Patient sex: F
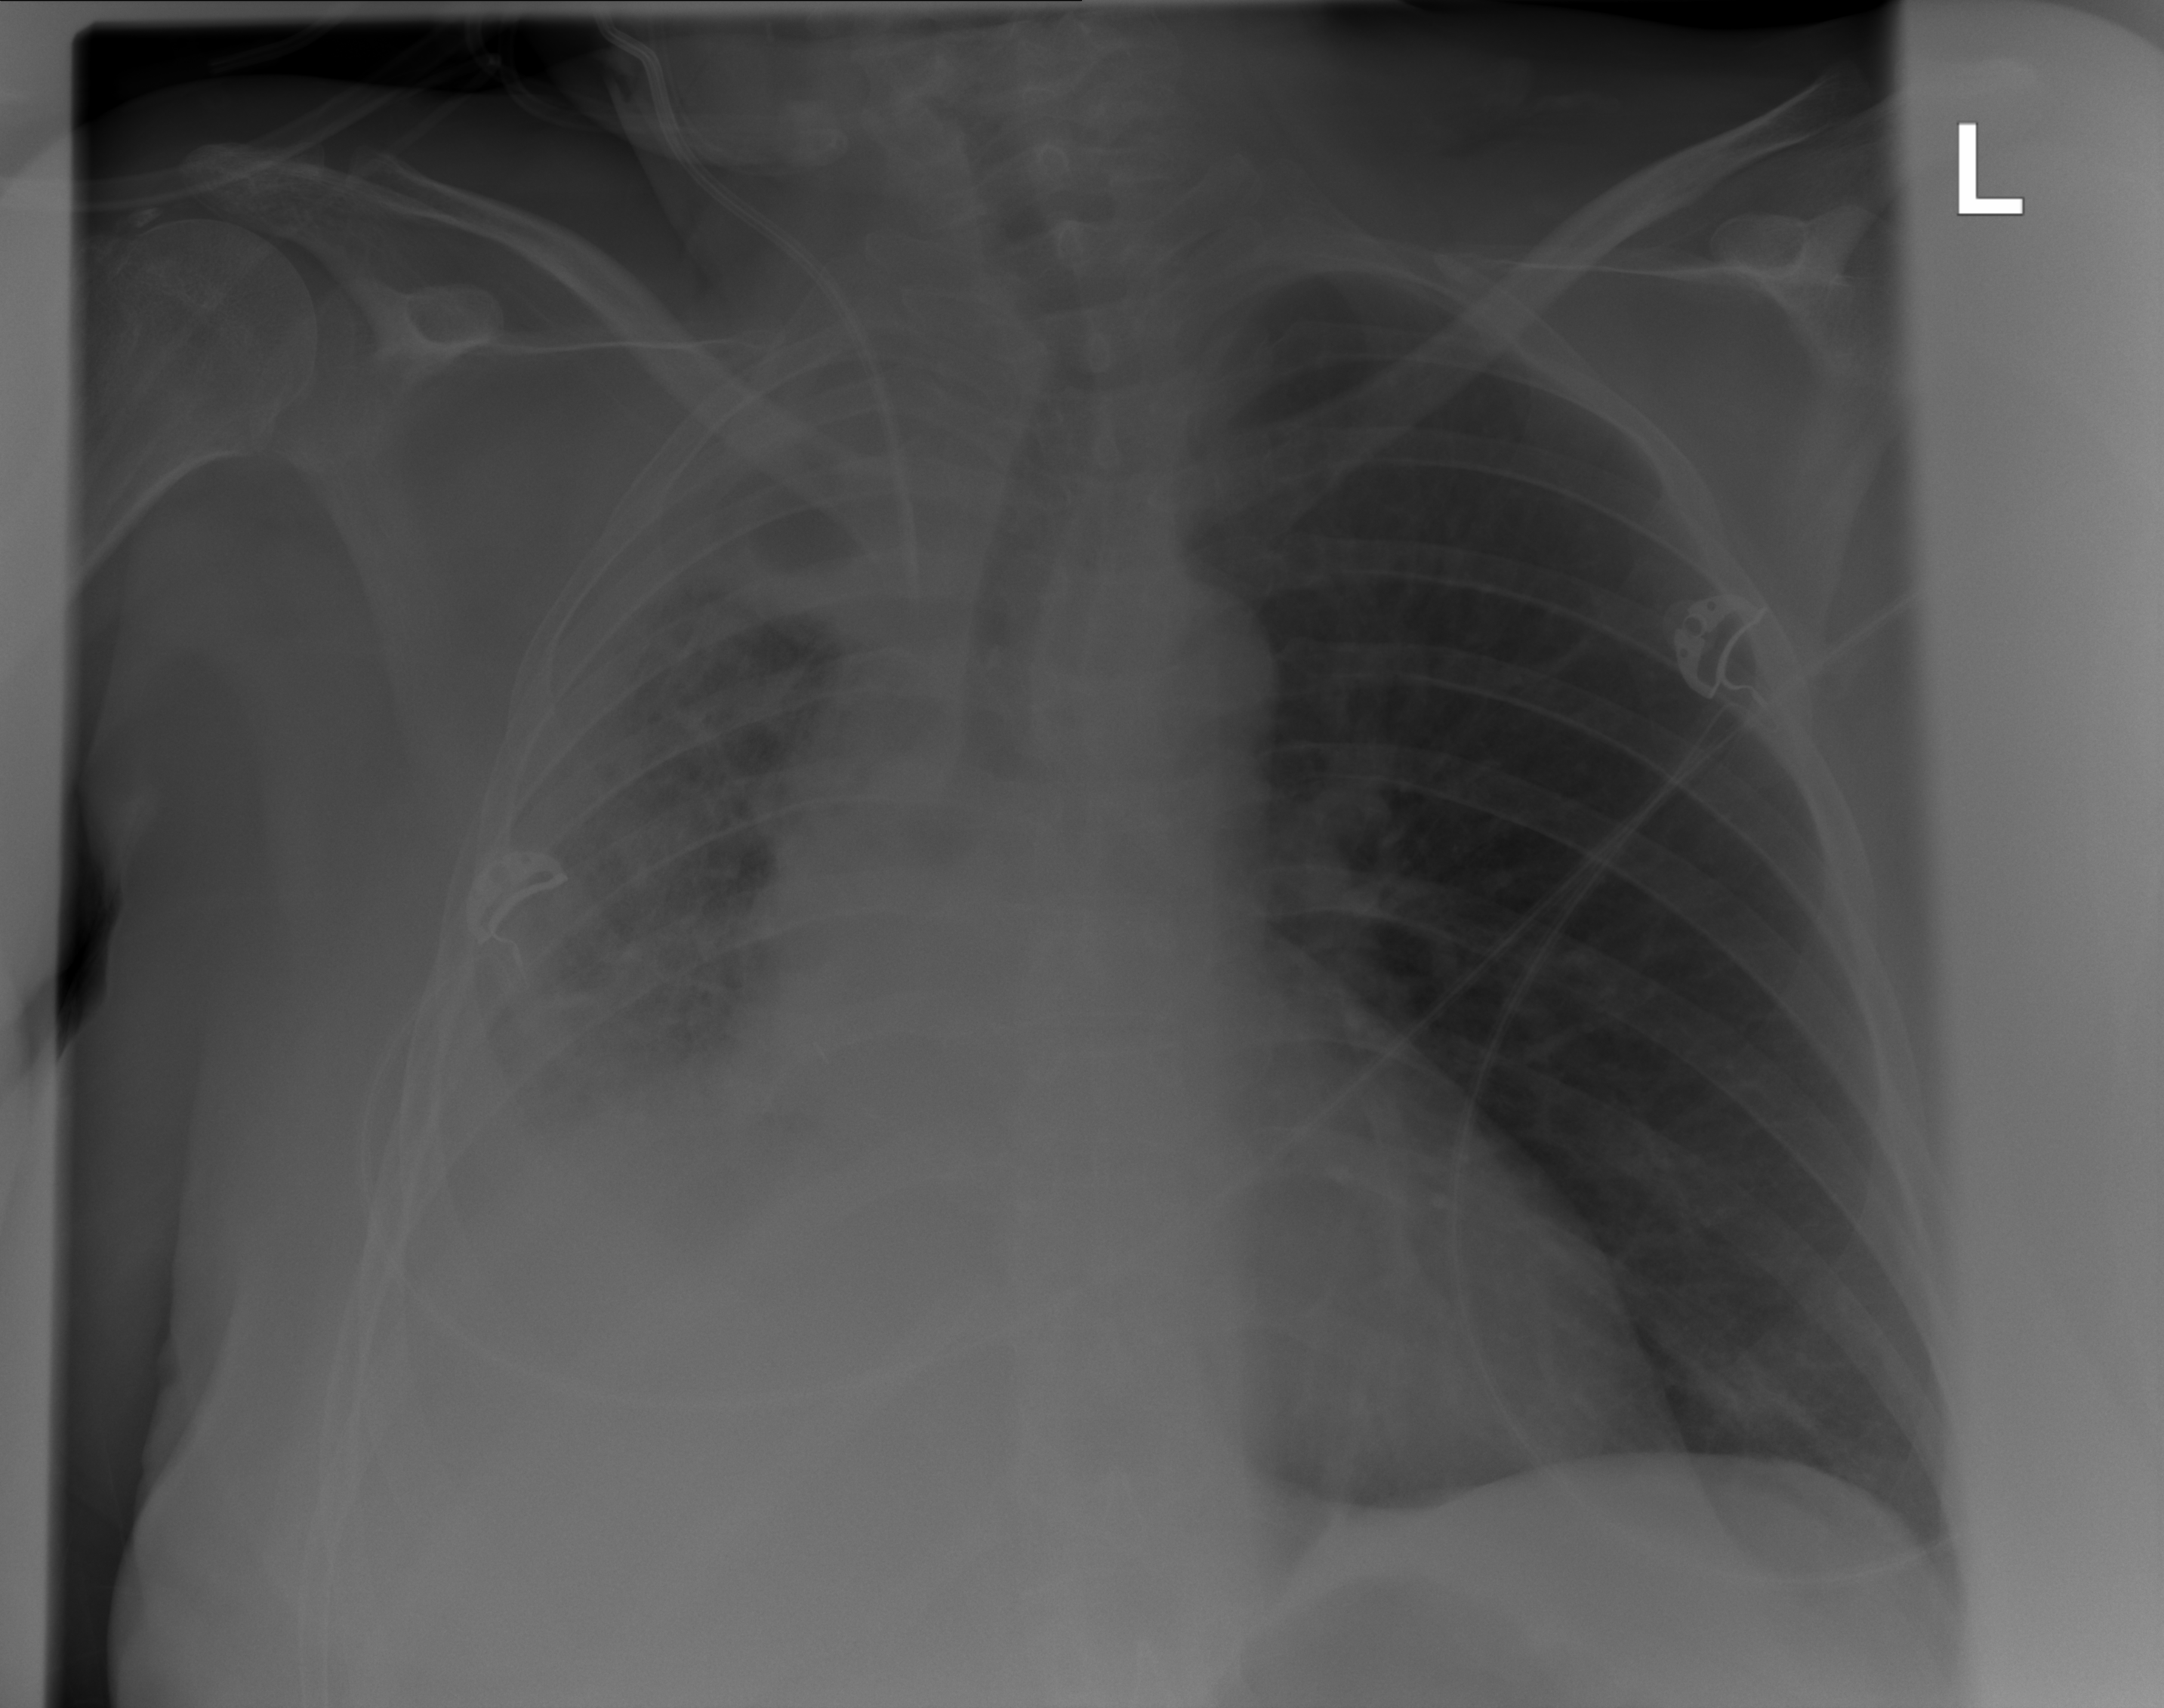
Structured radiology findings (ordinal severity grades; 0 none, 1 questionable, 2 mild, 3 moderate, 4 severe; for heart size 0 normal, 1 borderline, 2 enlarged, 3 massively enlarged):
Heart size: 2
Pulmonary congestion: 2
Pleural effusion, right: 3
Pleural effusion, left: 0
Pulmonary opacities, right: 3
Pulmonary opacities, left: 0
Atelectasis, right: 3
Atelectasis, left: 0